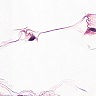
Metastatic tissue present: no